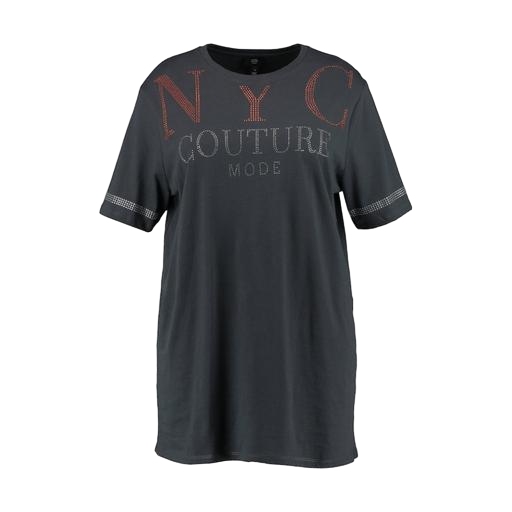
black plus size printed t-shirt only macy, blue plus size printed t-shirt only macy, ny t shirt, white background